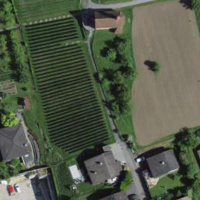
EUNIS habitat code: 55
Species observed at this site:
Vicia sepium